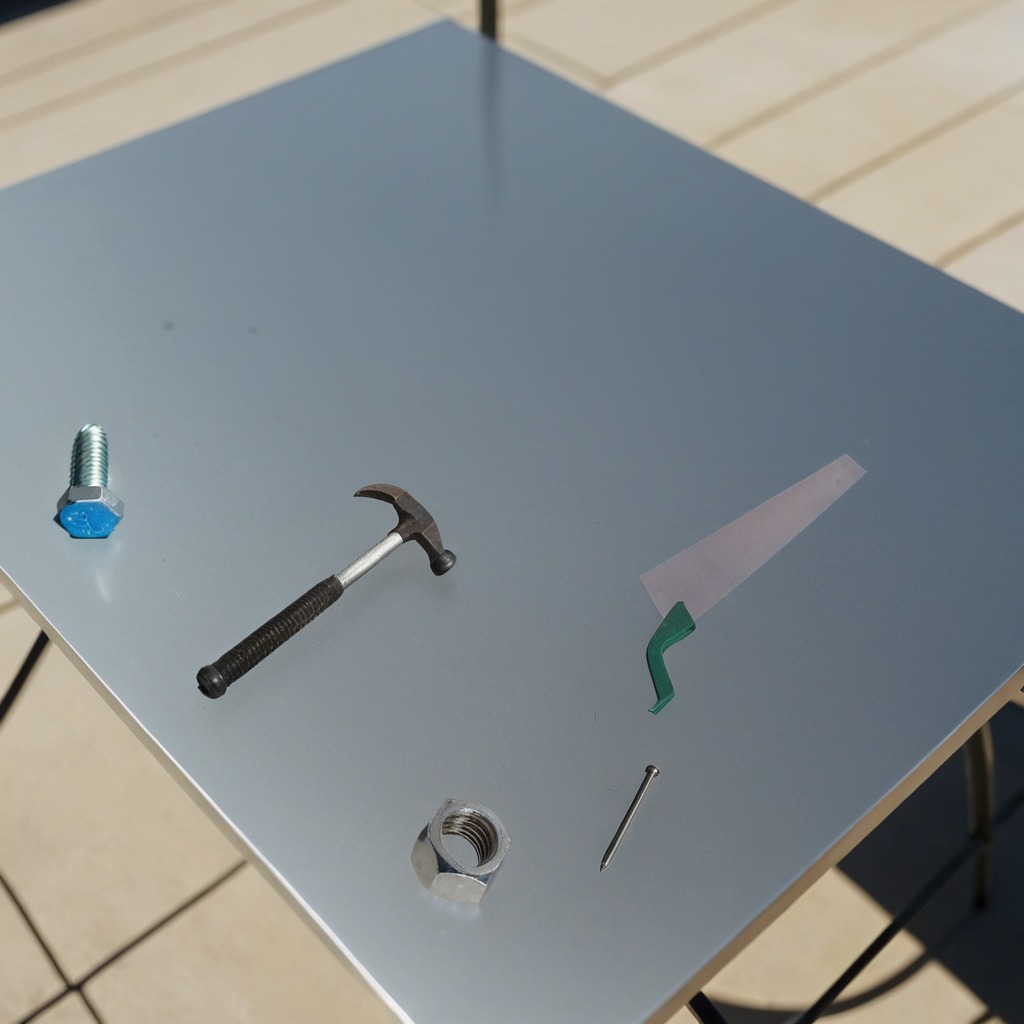
A metal machine screw, a hammer, an iron nail, a handheld metal saw, and a metal nut are lying on the textured surface of a clean utility table.